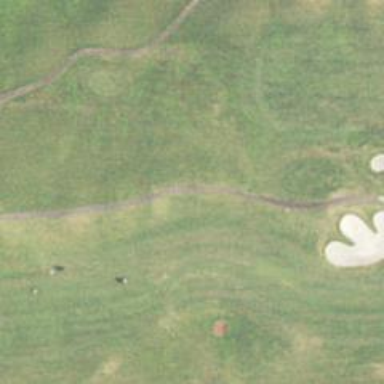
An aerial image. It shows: Path designated for golf carts.